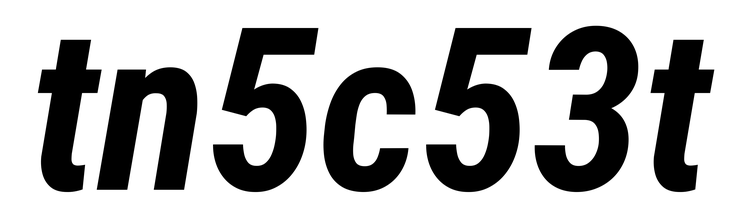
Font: Roboto-Italic_Condensed_Bold_Italic